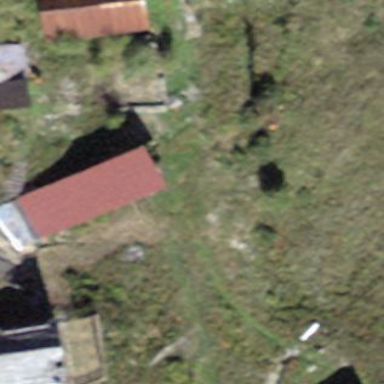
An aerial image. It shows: Building that serves as aerialway station.